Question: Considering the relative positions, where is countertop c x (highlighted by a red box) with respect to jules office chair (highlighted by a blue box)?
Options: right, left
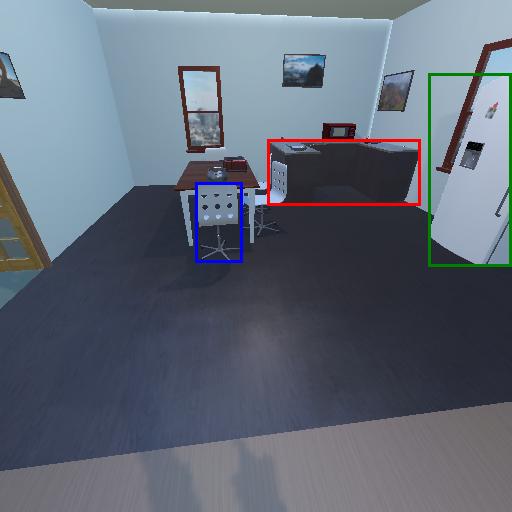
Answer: right